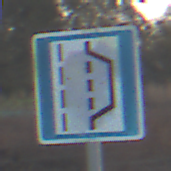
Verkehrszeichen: NothalteUndPannenbucht
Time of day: SunriseSunset
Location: Outdoor (Nature)
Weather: Clear
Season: Winter
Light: Natural